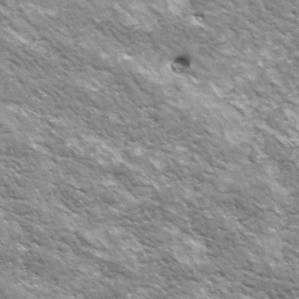
Label: frost